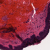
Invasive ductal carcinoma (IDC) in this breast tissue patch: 0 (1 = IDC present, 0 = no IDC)